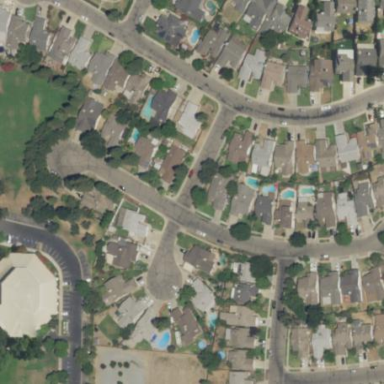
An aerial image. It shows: Residential neighbourhood consisting of single-family homes.